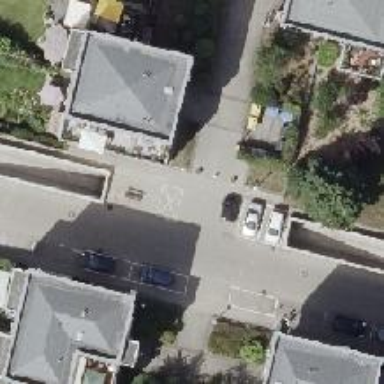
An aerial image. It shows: Driveway tunnel that serves as roadway.